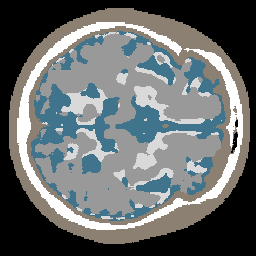
Label: no_lesion